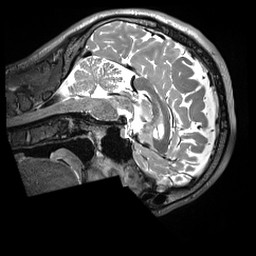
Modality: T2w
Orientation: sagittal
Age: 30
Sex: male
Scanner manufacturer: siemens
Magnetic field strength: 3 T
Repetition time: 3.2 s
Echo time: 0.408 s